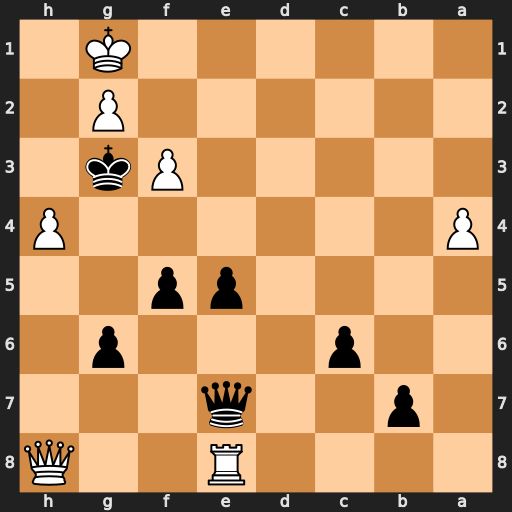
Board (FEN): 4R2Q/1p2q3/2p3p1/4pp2/P6P/5Pk1/6P1/6K1
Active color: b
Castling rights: -
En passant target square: -
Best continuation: Qc5+ Kf1 Qf2#